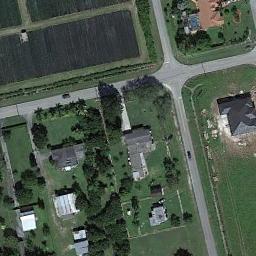
Label: residential